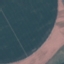
Land use / land cover class: AnnualCrop